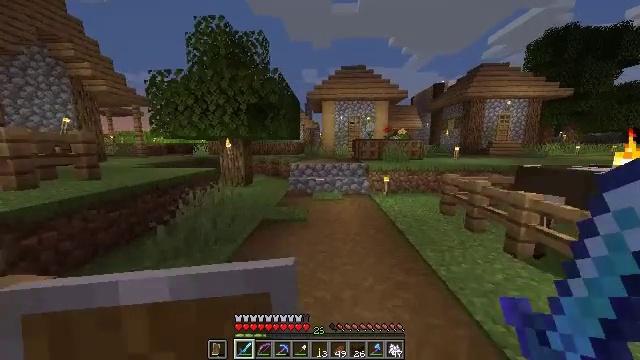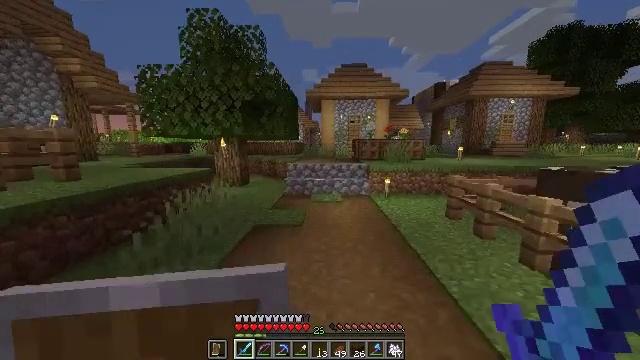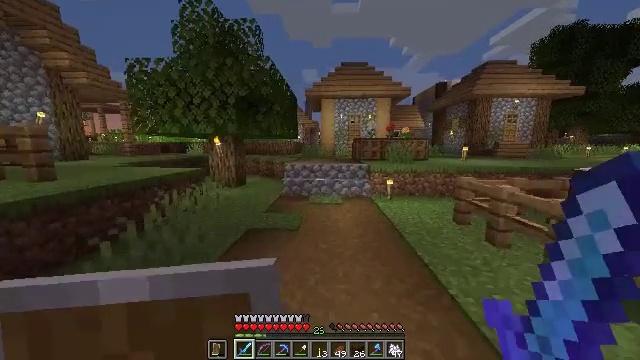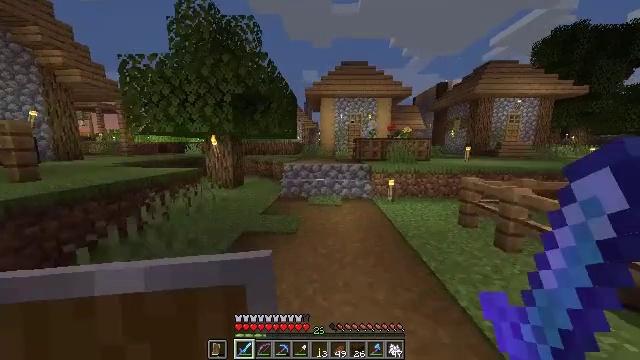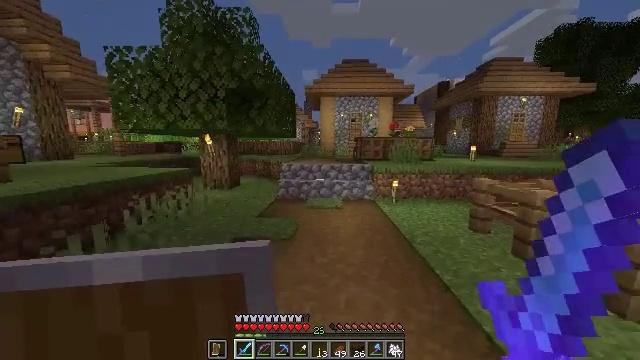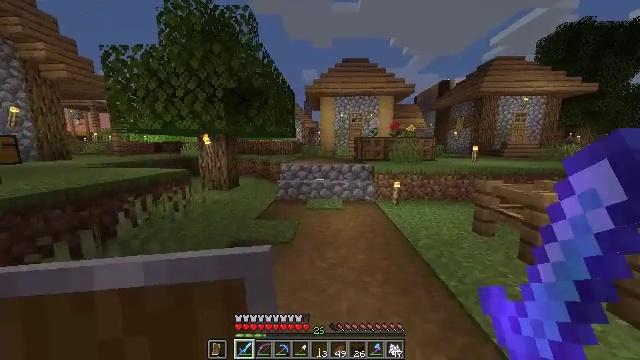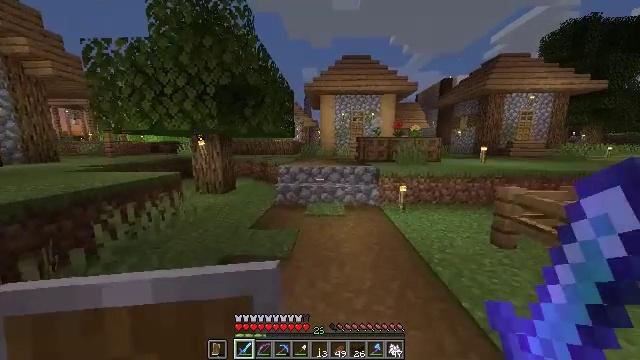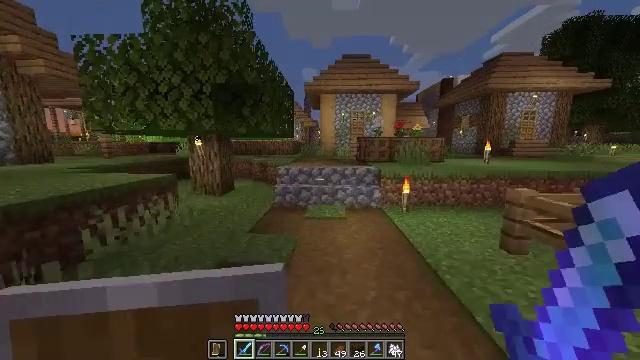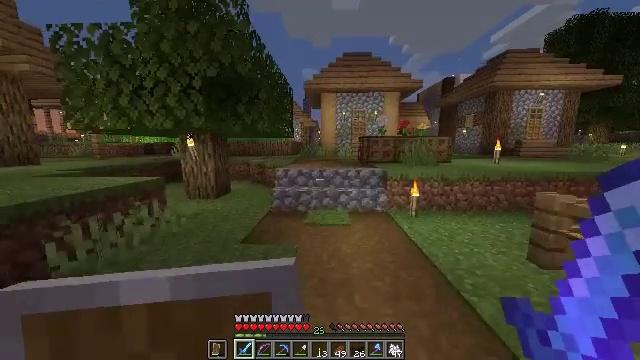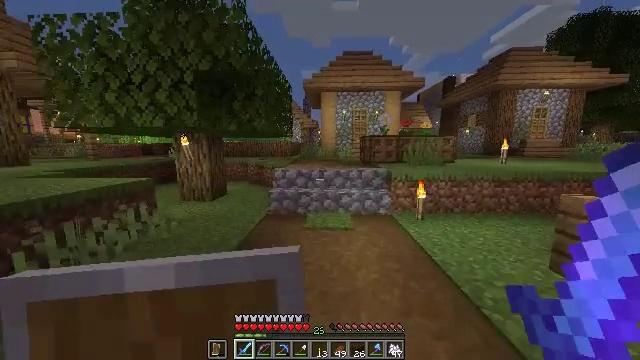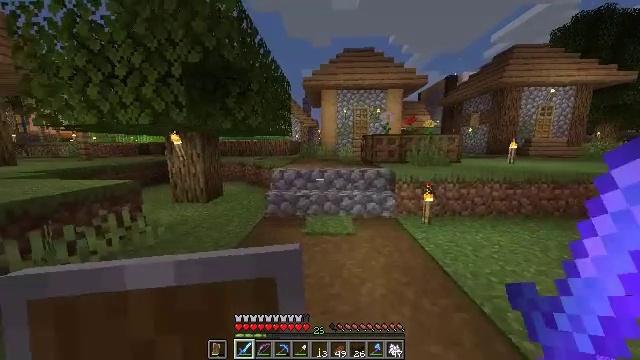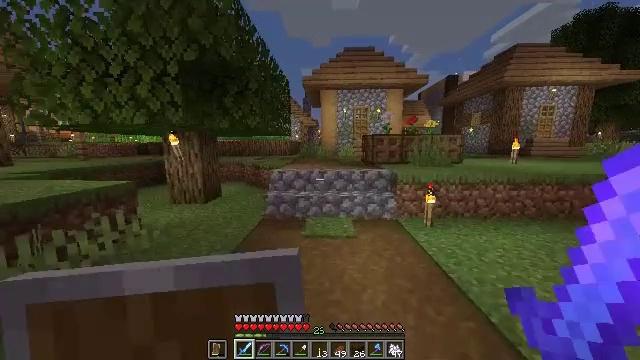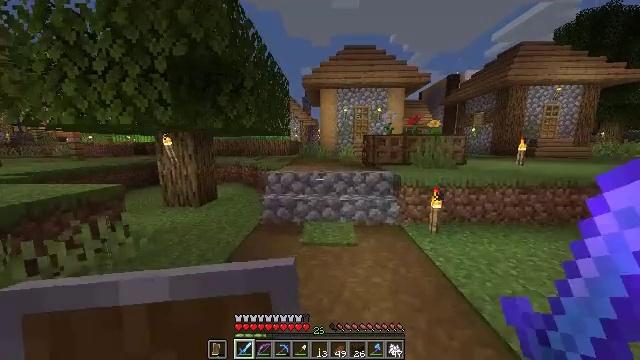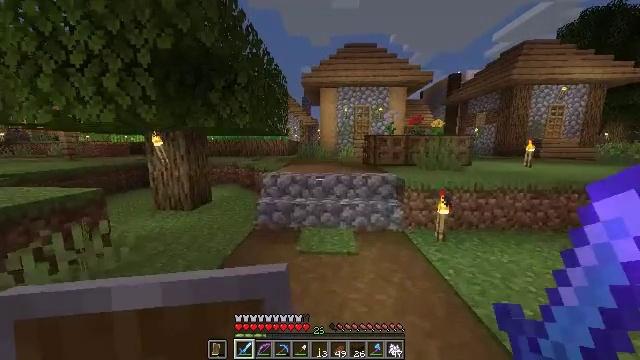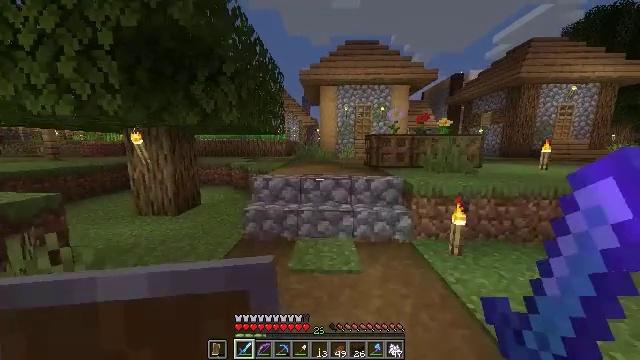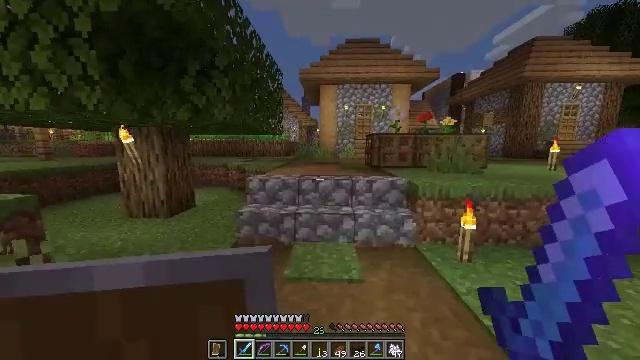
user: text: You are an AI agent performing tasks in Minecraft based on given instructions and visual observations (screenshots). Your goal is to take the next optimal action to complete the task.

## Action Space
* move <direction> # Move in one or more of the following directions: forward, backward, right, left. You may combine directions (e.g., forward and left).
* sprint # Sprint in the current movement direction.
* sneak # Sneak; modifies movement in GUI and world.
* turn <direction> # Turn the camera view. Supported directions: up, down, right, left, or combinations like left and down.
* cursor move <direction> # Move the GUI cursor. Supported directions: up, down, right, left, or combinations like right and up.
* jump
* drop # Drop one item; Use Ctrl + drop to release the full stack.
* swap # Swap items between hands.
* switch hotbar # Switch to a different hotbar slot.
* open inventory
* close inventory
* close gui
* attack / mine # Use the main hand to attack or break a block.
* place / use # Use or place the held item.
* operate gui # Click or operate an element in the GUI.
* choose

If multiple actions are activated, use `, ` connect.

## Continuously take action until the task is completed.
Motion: motion action
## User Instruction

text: craft item air
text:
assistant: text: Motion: move forward
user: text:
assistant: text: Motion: move forward, sprint
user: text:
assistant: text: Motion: move forward, sprint
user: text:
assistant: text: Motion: move forward, sprint
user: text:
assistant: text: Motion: move forward
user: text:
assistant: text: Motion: move forward
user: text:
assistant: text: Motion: move forward
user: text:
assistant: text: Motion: move forward
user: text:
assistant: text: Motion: move forward
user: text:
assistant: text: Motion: move forward
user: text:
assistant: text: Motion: move forward
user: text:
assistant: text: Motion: move forward
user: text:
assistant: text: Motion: move forward
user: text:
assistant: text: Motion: move forward
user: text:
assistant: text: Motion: move forward
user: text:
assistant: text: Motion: move forward
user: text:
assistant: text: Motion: move forward
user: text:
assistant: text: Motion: move forward
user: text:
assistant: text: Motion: move forward, sprint, turn left and up
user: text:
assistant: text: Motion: move forward, sprint
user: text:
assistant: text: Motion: move forward, sprint
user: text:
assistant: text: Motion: move forward, turn right and up
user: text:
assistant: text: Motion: move forward, turn down
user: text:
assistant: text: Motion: move forward, turn right and up
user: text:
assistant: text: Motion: move forward, turn right and up
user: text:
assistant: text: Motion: move forward, sprint
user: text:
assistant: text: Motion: move forward, sprint
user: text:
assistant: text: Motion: move forward, sprint
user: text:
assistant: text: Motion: move forward
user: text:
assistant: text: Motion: move forward